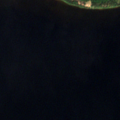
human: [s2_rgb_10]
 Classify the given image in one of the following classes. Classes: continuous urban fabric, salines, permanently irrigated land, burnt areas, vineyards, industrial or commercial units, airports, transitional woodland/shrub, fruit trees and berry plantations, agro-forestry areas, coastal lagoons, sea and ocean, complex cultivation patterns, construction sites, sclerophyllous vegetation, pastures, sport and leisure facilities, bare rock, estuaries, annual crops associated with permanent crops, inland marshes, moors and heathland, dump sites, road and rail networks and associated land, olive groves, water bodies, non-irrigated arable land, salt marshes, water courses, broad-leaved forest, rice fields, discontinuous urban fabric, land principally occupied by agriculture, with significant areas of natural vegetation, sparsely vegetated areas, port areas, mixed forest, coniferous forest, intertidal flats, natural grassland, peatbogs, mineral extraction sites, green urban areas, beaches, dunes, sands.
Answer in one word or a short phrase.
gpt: coniferous forest, water bodies